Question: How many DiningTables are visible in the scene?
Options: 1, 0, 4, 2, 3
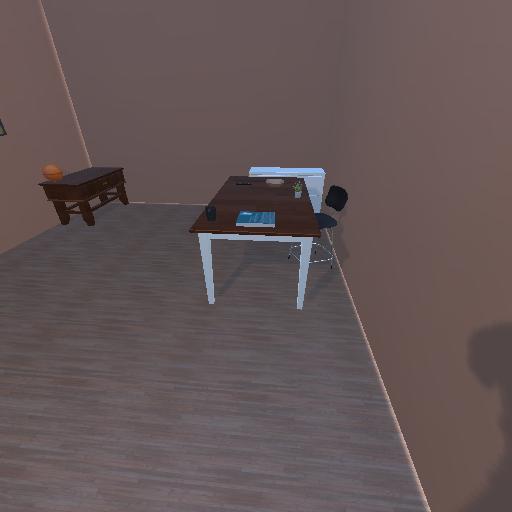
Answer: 1